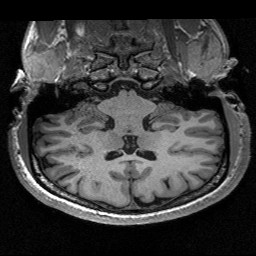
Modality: T1w
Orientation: sagittal
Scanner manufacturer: siemens
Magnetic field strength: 3 T
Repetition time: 2.53 s
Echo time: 0.00267 s